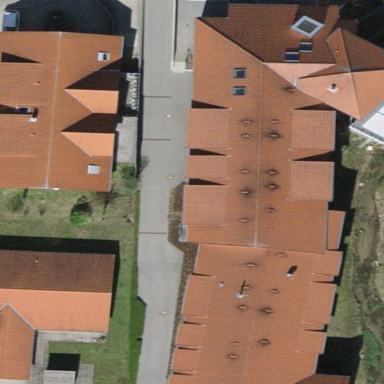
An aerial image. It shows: Building that serves as nursing home.